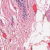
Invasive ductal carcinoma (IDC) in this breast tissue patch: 0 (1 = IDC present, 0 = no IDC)